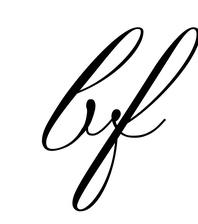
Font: PinyonScript-Regular